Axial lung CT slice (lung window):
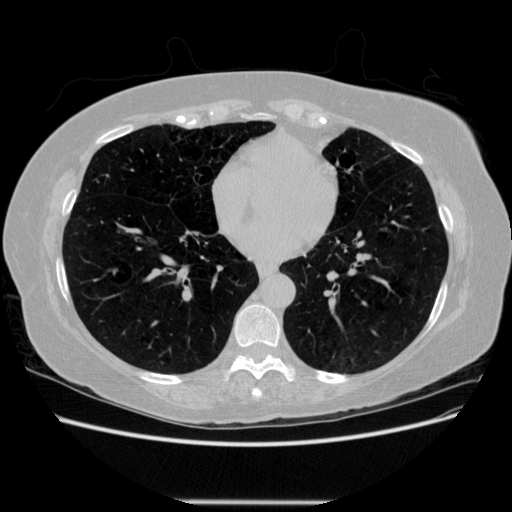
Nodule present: no